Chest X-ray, PA view. Patient: 15 years old, sex M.
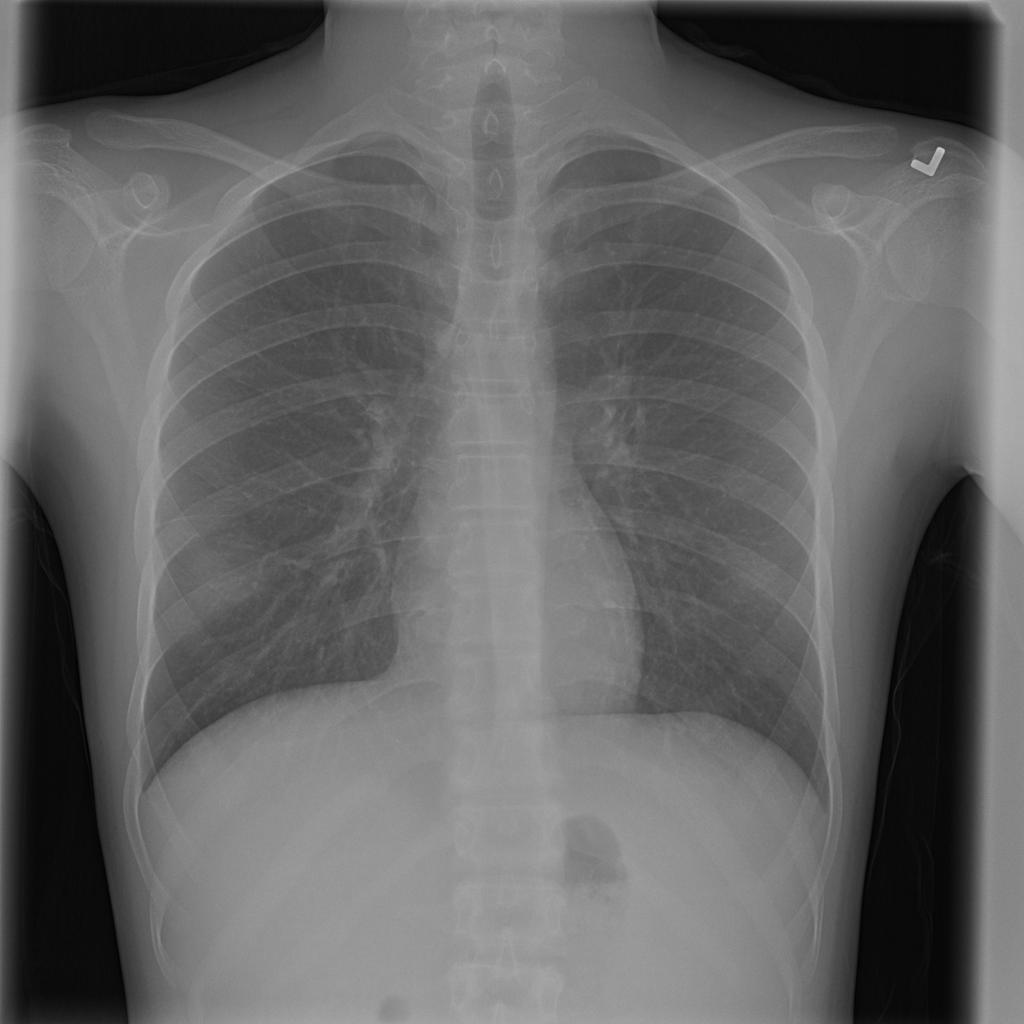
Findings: No Finding